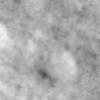
Label: no_change